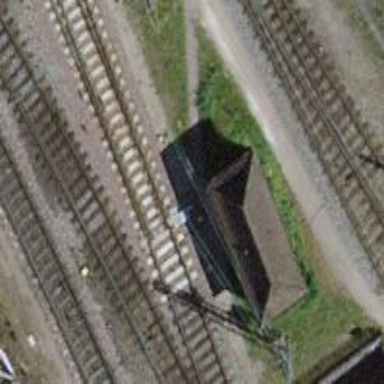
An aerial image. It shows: Railway switch with the turnout on the left side.